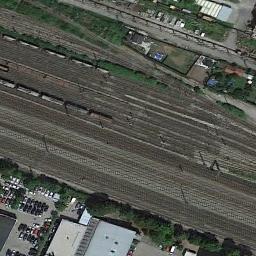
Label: railway